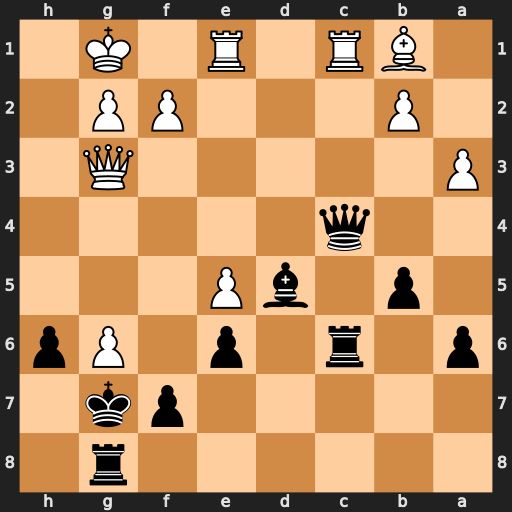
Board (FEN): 6r1/5pk1/p1r1p1Pp/1p1bP3/2q5/P5Q1/1P3PP1/1BR1R1K1
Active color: b
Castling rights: -
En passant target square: -
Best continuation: Qxc1 Rxc1 Rxc1+ Kh2 Rxb1 Qf4 fxg6